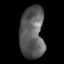
Tissue: lung
Cell type: T cells
Senescence score: 0.2338
Nuclear area (px): 1238
Mean DAPI intensity: 91.905